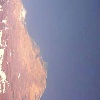
Label: water